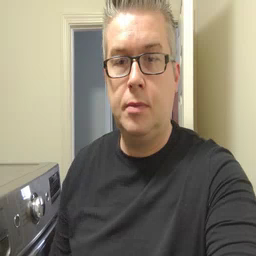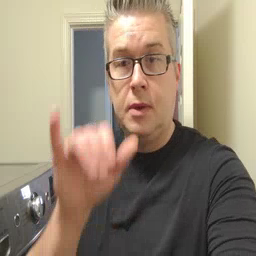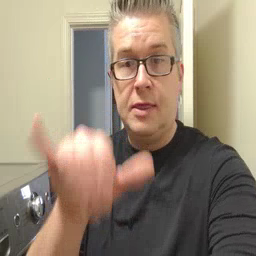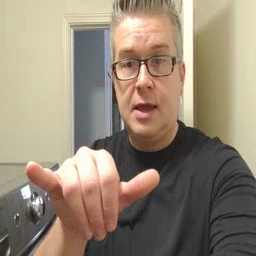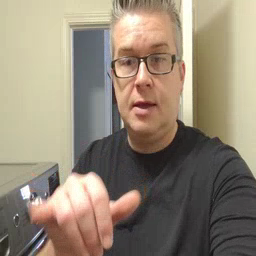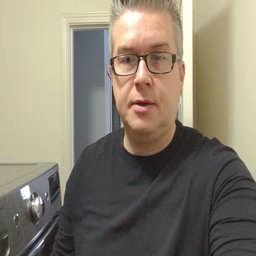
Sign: that